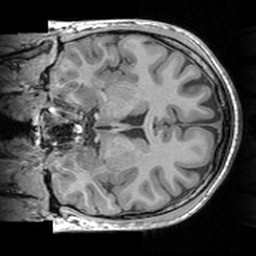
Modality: T1w
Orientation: coronal
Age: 18
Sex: male
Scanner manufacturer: siemens
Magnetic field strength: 3 T
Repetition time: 1.63 s
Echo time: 0.00311 s